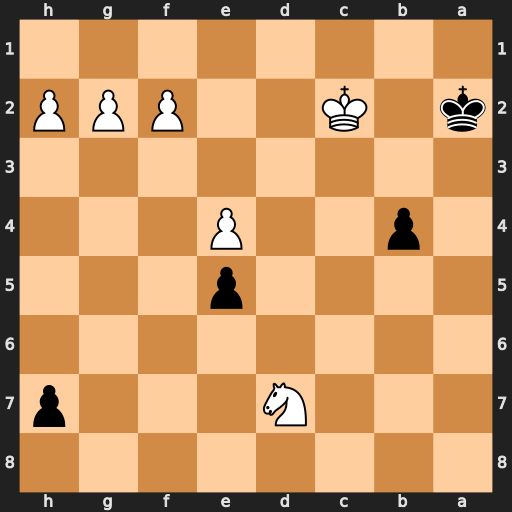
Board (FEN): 8/3N3p/8/4p3/1p2P3/8/k1K2PPP/8
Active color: b
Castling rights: -
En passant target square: -
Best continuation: b3+ Kd2 b2